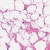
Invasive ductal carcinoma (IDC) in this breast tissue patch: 0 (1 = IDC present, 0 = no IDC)